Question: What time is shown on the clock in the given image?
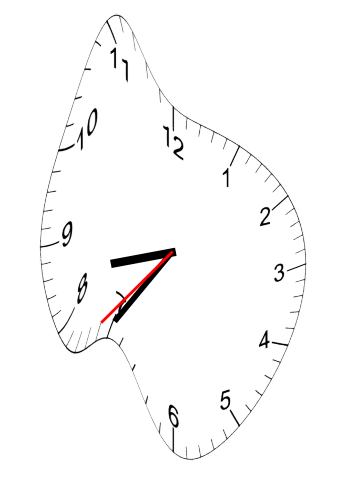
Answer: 08:35:37